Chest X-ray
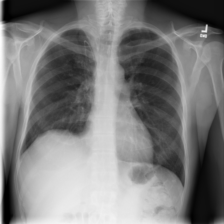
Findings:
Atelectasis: negative
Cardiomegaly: negative
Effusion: negative
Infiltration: negative
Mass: negative
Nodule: negative
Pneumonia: negative
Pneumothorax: negative
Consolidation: negative
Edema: negative
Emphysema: negative
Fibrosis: negative
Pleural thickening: negative
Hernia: negative